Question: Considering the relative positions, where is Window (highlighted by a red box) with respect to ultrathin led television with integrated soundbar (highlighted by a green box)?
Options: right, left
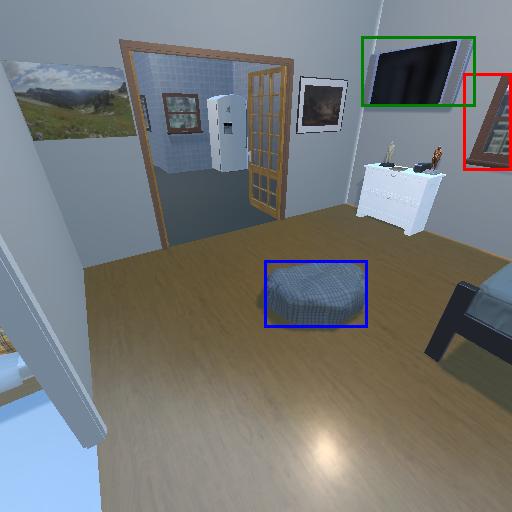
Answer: right